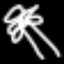
Label: palm tree